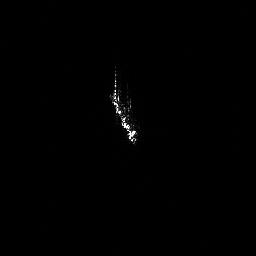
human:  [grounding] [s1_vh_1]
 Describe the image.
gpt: In the satellite image, there is  <ref>1 large ship </ref> <box>[[41, 26, 53, 55, 0]]</box> located at center.